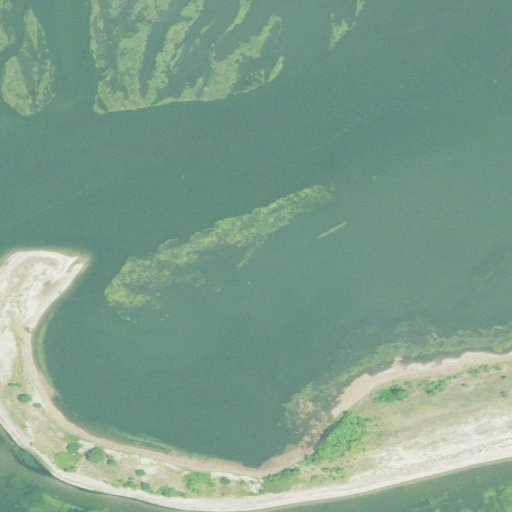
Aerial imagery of island in Connecticut named Duck Island containing open water, herbaceous wetlands, barren land, and grassland